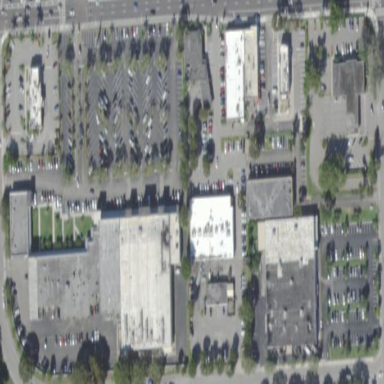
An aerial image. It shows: Retail area.